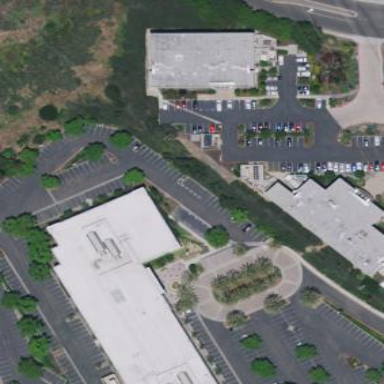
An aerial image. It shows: Industrial building.